Question: So its about html5 canvas. So I want to see something like 'x:11, y:33' in form of tooltip near to mouse when mouse is on canvas like ... mouse moves tooltip moves with it showing coordinates. How to do such thing with javascript and html 5?
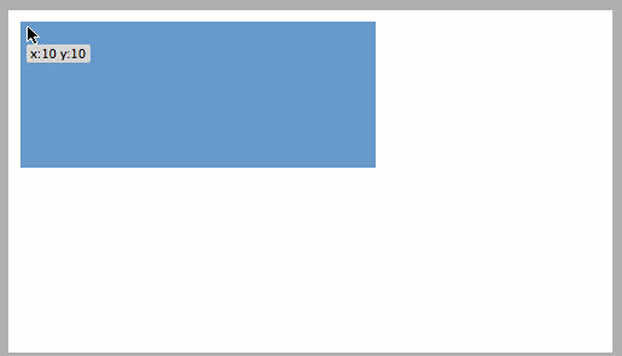
Answer: '''
$(function() {
var canvas = $('#canvas').get(0);
var ctx = canvas.getContext('2d');
var w = h = canvas.width = canvas.height = 300;
ctx.fillStyle = '#0099f9';
ctx.fillRect(0, 0, w, h);
canvas.addEventListener('mousemove', function(e) {
var x = e.pageX - canvas.offsetLeft;
var y = e.pageY - canvas.offsetTop;
var str = 'X : ' + x + ', ' + 'Y : ' + y;
ctx.fillStyle = '#0099f9';
ctx.fillRect(0, 0, w, h);
ctx.fillStyle = '#ddd';
ctx.fillRect(x + 10, y + 10, 80, 25);
ctx.fillStyle = '#000';
ctx.font = 'bold 20px verdana';
ctx.fillText(str, x + 20, y + 30, 60);
}, 0);
});
'''
'''
<script src="https://ajax.googleapis.com/ajax/libs/jquery/2.1.1/jquery.min.js"></script>
<canvas id="canvas"></canvas>
'''
## A simple Demo